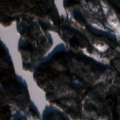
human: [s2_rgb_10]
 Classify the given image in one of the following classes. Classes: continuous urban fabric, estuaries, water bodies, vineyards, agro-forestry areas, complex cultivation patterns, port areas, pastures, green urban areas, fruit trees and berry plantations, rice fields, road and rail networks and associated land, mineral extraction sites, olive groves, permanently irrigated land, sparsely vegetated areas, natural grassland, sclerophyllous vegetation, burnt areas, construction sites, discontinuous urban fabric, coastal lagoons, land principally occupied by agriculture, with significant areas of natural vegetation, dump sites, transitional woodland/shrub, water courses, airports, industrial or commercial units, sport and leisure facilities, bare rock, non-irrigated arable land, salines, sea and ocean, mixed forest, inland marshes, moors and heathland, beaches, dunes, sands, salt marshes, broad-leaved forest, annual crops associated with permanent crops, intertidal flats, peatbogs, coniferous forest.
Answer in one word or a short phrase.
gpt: coniferous forest, mixed forest, transitional woodland/shrub, water bodies